Question: I'm currently supporting a build process and I need to set the Wilcard Application maps on an iis6 website.
I currently utilise a mixture of the SDC tasks And the MSBuild Extension pack to do various things but I have come upon a brick wall when trying to set Wildcard Application Maps using these two frameworks.
perhaps I've just missed it in the documentation but I wondered if anyone knew how to set these.
To be clear here is where you would set these in the gui:
I am open to alternative methods of setting this including perhaps writing some code to do it if neccessary :)

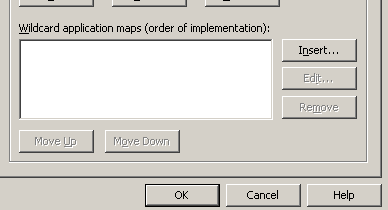
Answer: If you use Wix, you can add those by using <URL>:
'''
<iis:WebApplicationExtension CheckPath="no"
Script="yes"
Executable="[FRAMEWORKROOT]v2.0.50727spnet_isapi.dll"
Verbs="GET,HEAD,POST"/>
'''
Also, as suggested in this <URL>, try:
'''
String strPath = "IIS://localhost/W3SVC/1/Root";
DirectoryEntry IISEntry = new DirectoryEntry(strPath);
PropertyValueCollection applicationMappings = IISEntry.Properties["ScriptMaps"];
applicationMappings.Add(@",%Windir%\Microsoft.NET\Framework2.0.50727spnet_isapi.dll,4,All");
IISEntry.CommitChanges();
'''